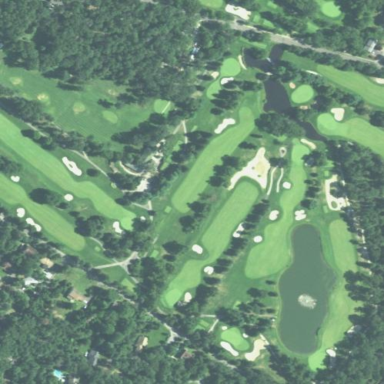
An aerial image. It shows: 18-hole golf course categorized under leisure land.